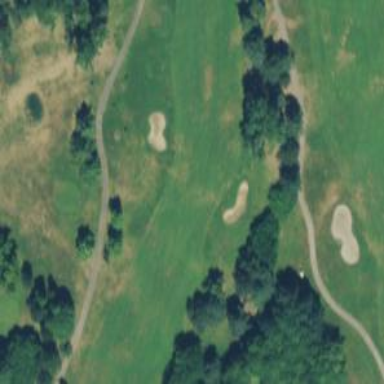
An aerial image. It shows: View of golf hole.